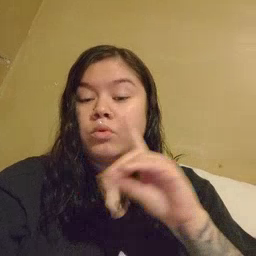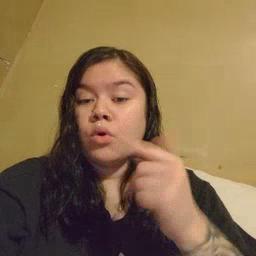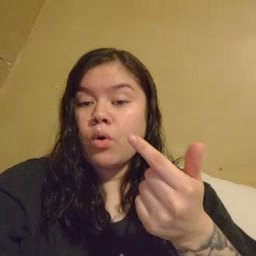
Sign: dog